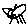
Label: bird